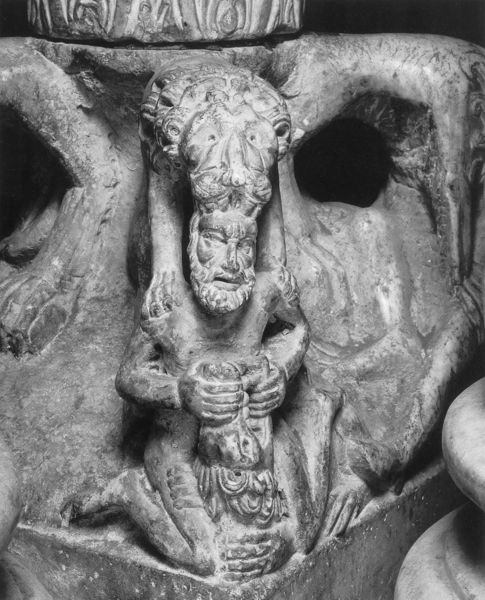
Titel: Osterleuchter
Standort: Palermo, Capella Palatina (EU - I)
Schlagwörter: angriff, kampf, mann, nackt, tier, bart, arme, stein, hände, figur, skulptur, statue, beine, mähne, relief, ecke, figuren, gewalt, detail, plastik, foto, fotografie, schwarzweiß, knien, kämpfen, zähne, maul, fressen, knieend, mittelalter, knieen, krokodil, löwe, biss, ringen, pranke, mauöl, dandstein